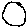
Label: circle